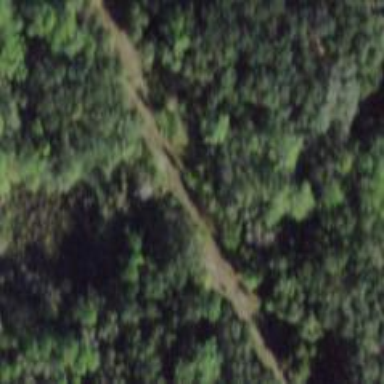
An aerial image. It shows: Abandoned railway.